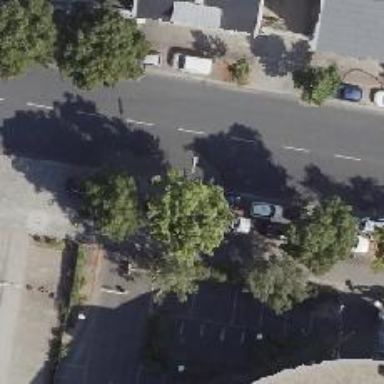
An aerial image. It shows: There is parking obstacle present.